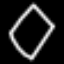
Label: diamond